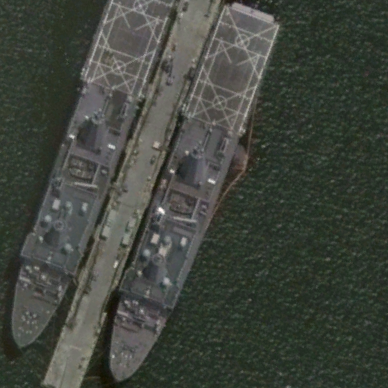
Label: combat